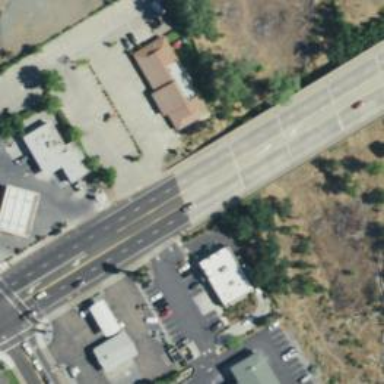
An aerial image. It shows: Trunk highway bridge.